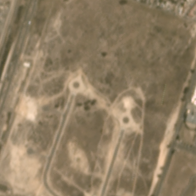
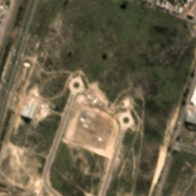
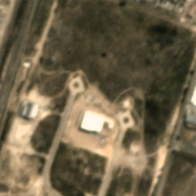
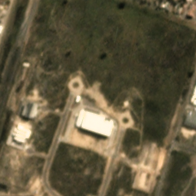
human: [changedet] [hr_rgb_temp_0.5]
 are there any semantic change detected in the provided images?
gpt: bareland is replaced by building and vegetation .

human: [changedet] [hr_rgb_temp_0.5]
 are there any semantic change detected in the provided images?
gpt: some buildings and trees replaced the clear land .

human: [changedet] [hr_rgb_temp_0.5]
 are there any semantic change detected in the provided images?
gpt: a building appeared at the center and vegetation occured .

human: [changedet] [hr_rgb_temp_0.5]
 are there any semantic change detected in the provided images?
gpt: trees and vegetation replaced the original bareland .

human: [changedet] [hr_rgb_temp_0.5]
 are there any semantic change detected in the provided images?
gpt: grass replaced the clear land and some buildings appeared .